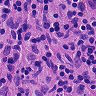
Metastatic tissue present: no